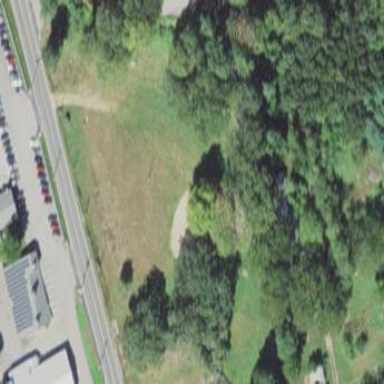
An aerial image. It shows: Park characterized as Existing Preserved Open Space.